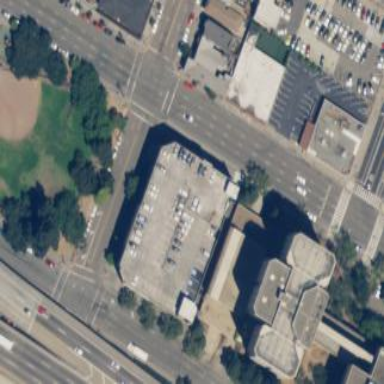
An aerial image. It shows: Seven-story multi-storey parking building.